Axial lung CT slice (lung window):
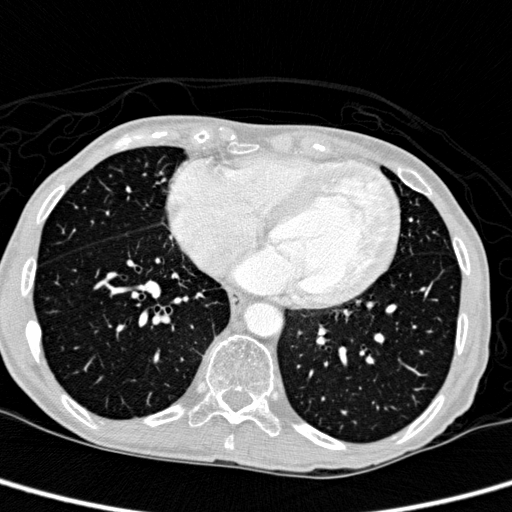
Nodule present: no